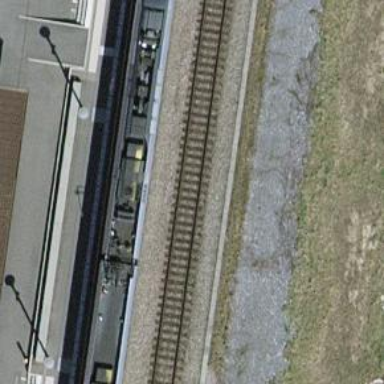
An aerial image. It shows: Stop position for public transport at railway stop.